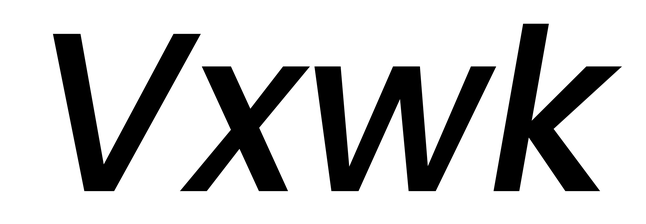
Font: Poppins-MediumItalic